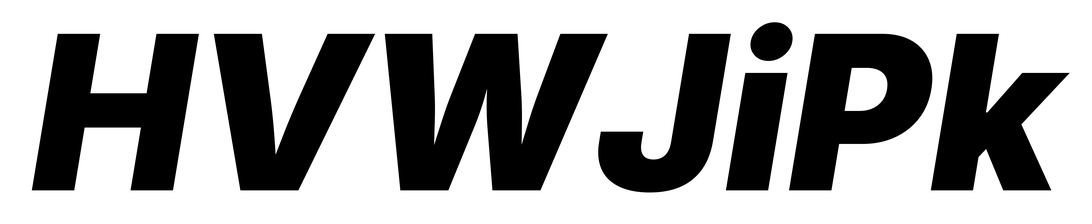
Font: Inter-Italic_Black_Italic